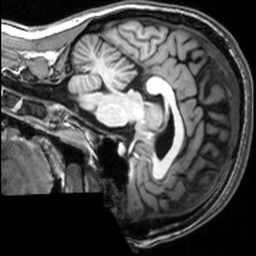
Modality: T1w
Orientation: sagittal
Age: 20
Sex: female
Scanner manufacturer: siemens
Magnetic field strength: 3 T
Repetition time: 2.53 s
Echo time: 0.00339 s